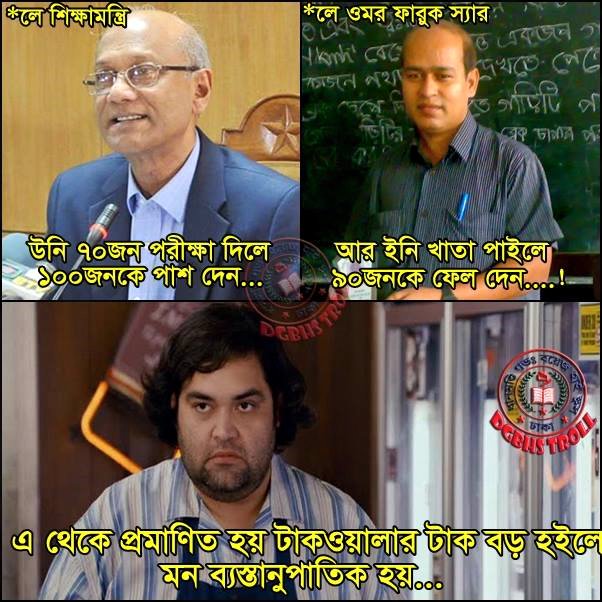
Caption: *লে শিক্ষামন্ত্রী     উনি ৭০ জন পরীক্ষা দিলে ১০০ জনকে পাশ দেন ...     *লে ওমর ফারুক স্যার     আর ইনি খাতা পাইলে ৯০ জনকে ফেল দেন ...!     এ থেকে প্রমাণিত হয় টাকওয়ালার টাক বড় হইলে মন ব্যস্তানুপাতিক হয় ...
Label: hate